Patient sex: F
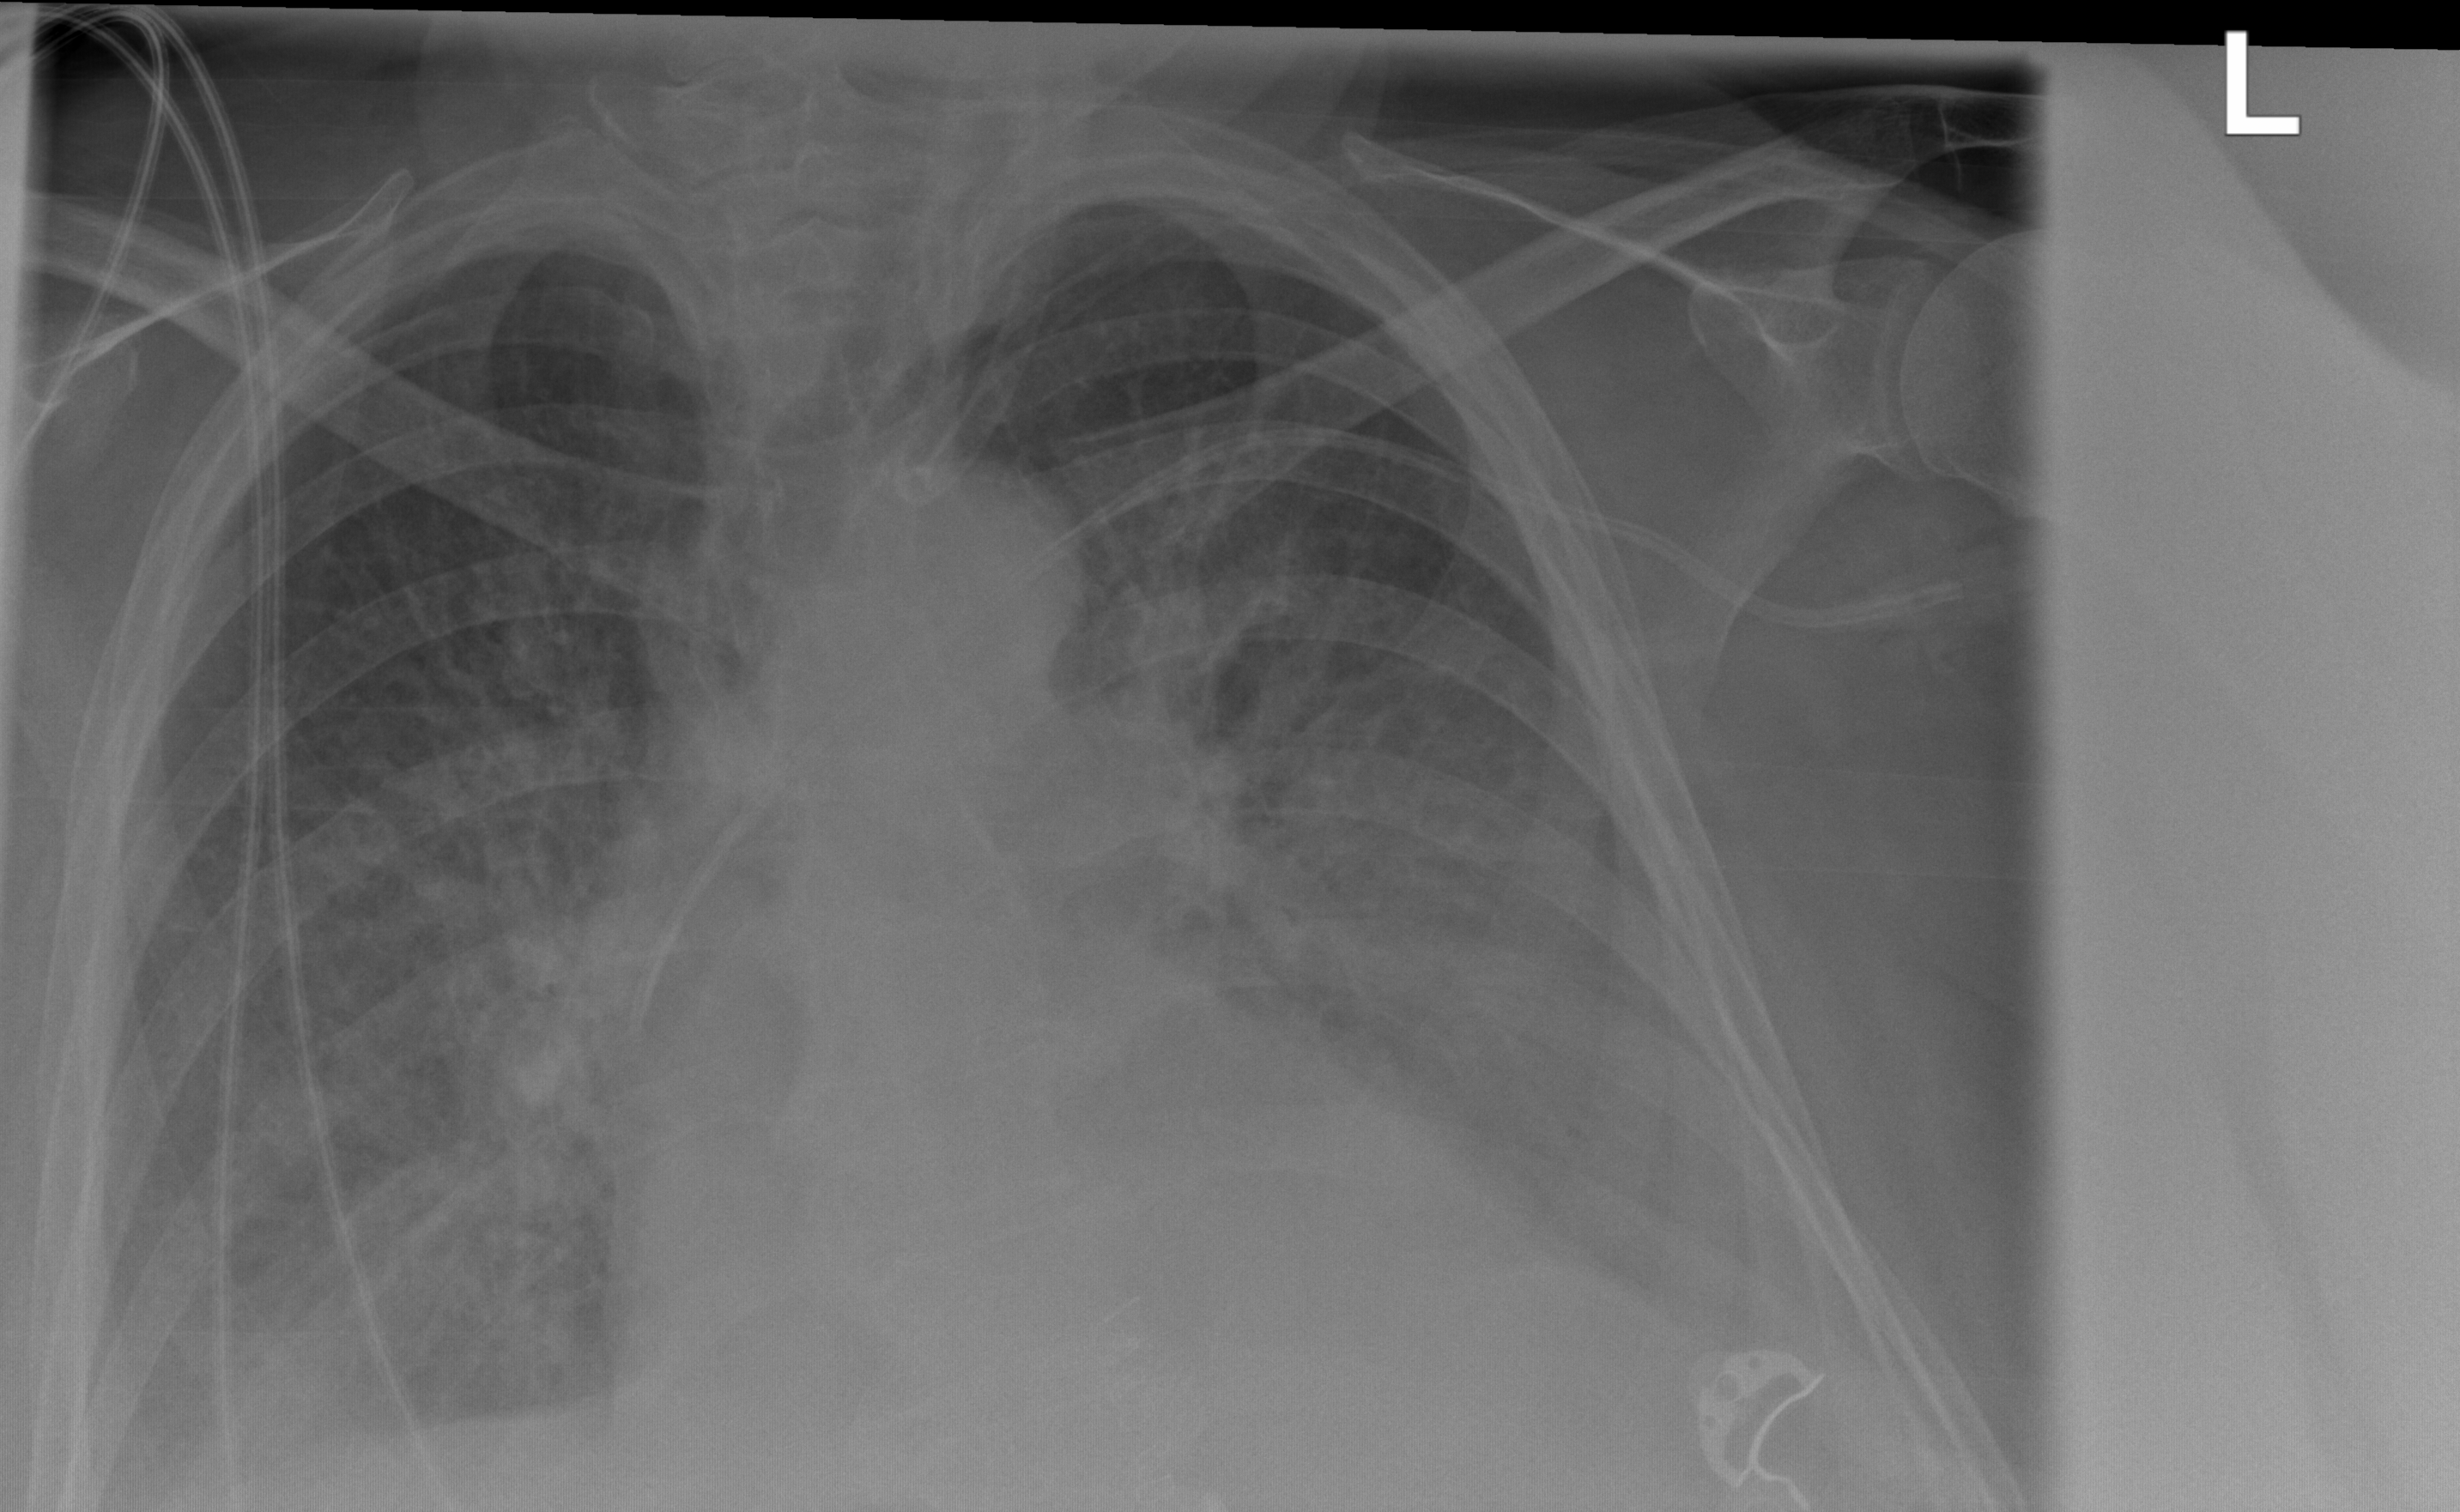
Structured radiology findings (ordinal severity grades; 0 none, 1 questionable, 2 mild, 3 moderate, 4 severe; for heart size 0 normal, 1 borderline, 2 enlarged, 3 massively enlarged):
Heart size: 1
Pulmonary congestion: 3
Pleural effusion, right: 2
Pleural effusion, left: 2
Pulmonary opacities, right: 2
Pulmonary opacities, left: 2
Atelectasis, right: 2
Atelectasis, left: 2